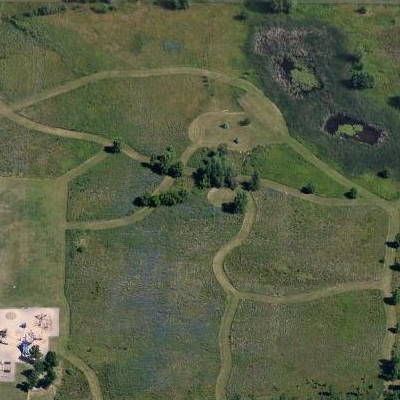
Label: Grass